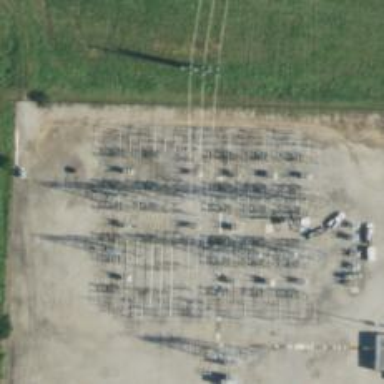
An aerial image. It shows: Switch used for power control.